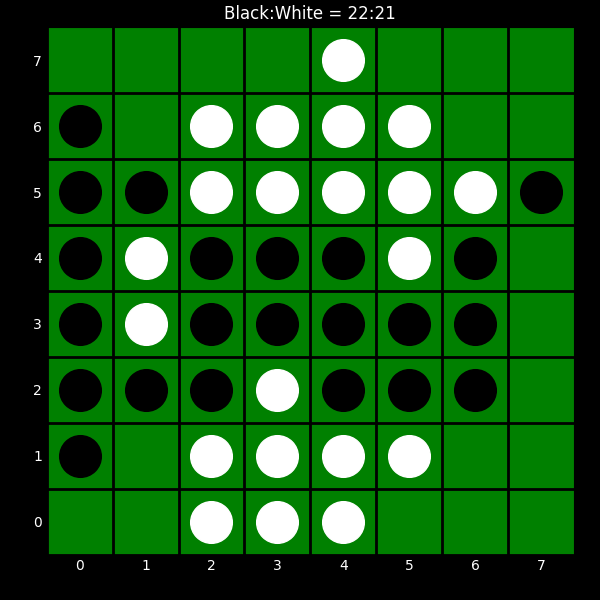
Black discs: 22
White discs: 21